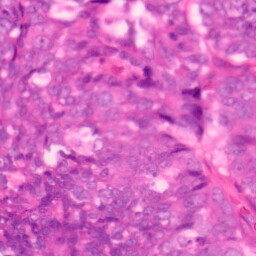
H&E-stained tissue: Colon